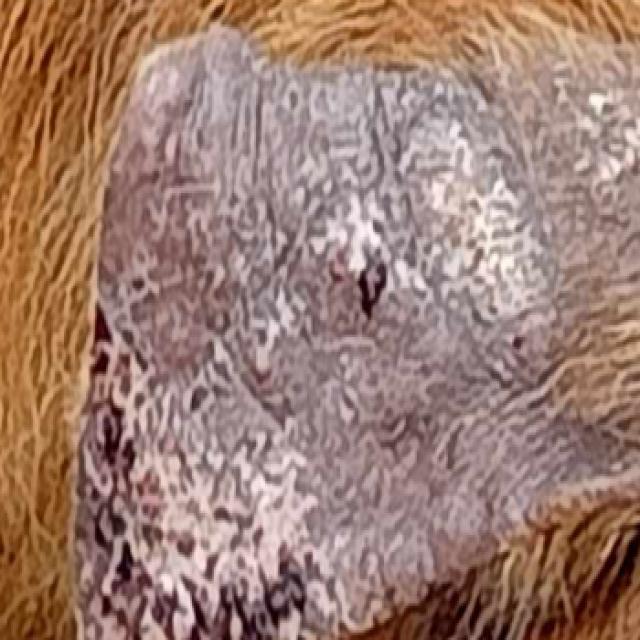
Canine demodicosis (Demodex mange) — caused by Demodex canis mites. Presents with alopecia, follicular papules, pustules, and comedones. Often localized on face and forelimbs.